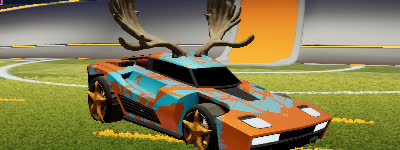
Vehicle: breakout